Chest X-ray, AP view. Patient: 60 years old, sex M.
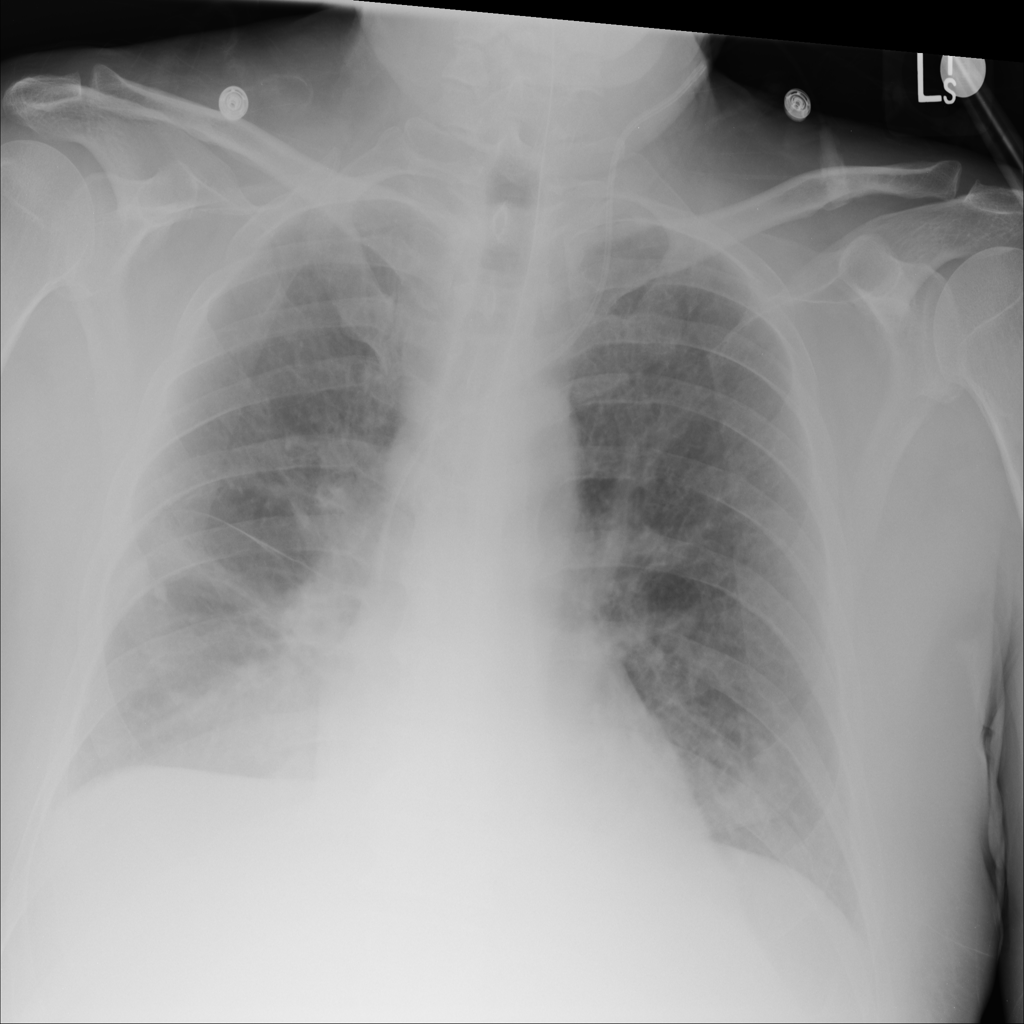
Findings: Atelectasis